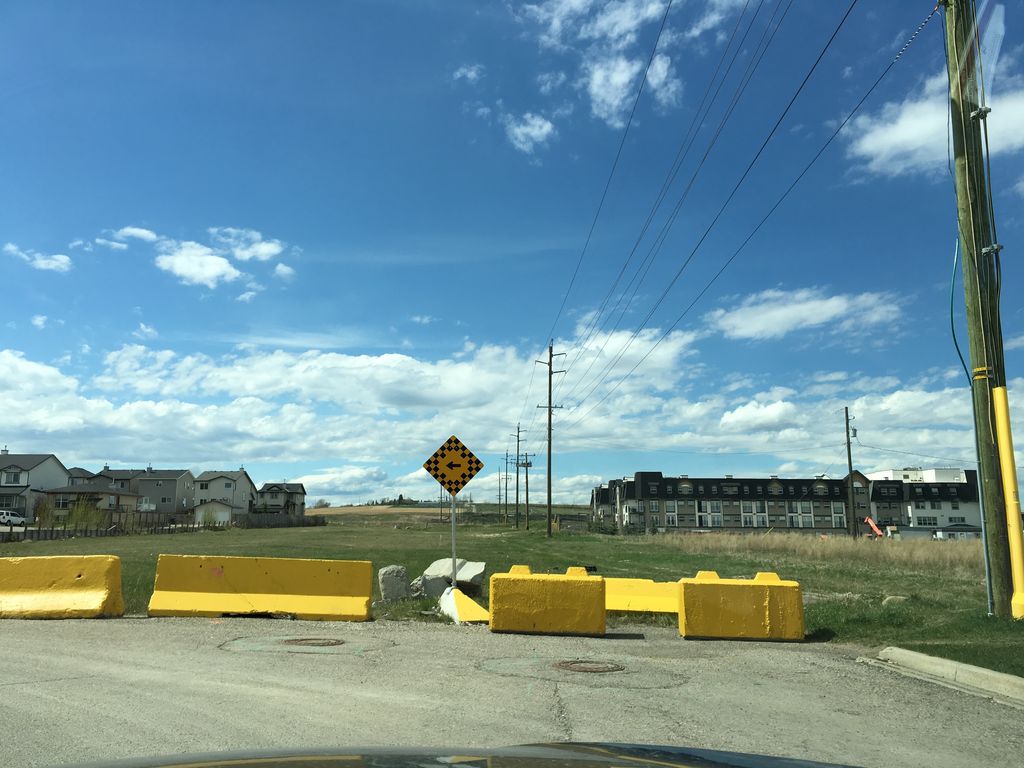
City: calgary